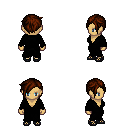
a pixel art fantasy rpg character, female body template, human, tanned skin, black robe, teal pants, brown pixie cut hairstyle, ghillies, four views (front, back, left, right), 2x2 character sprite sheet, small pixel art, hard edges, no anti-aliasing